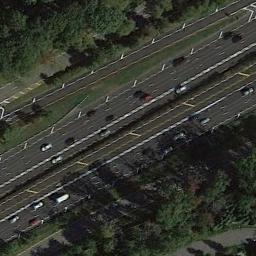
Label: freeway